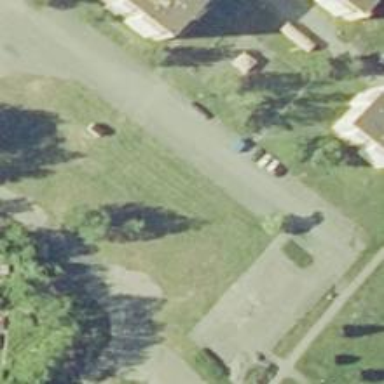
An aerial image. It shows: Asphalt parking lot.